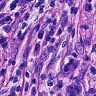
Metastatic tissue present: no